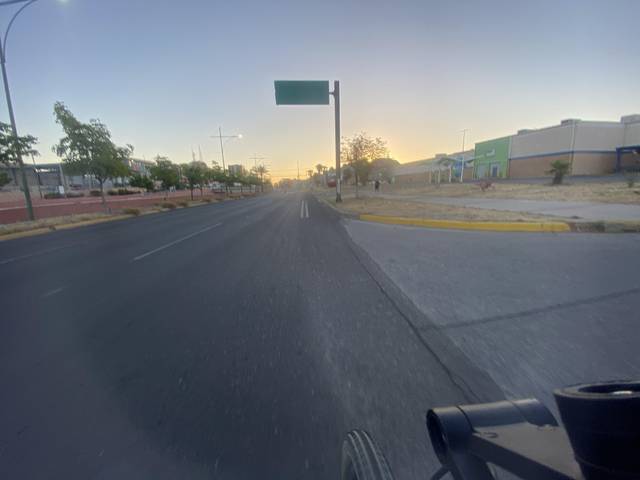
Region: Mexico
Coordinates: 29.068, -110.966